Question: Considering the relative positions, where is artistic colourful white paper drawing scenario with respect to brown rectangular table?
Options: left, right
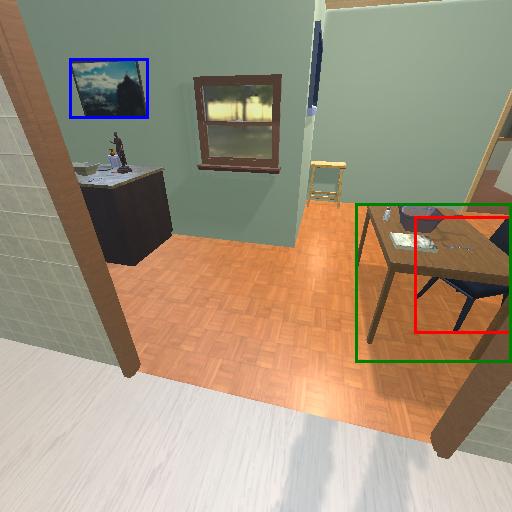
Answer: left